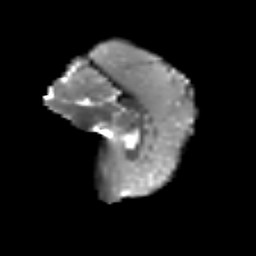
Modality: T2w
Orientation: sagittal
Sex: female
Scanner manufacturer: siemens
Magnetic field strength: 3 T
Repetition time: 5 s
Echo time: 0.071 s